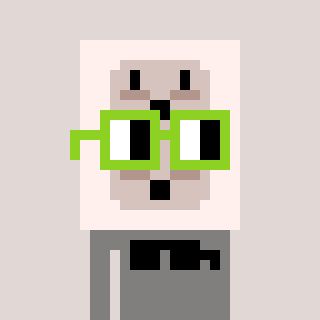
a pixel art character with square light green glasses, a outlet-shaped head and a bluegrey-colored body on a warm background